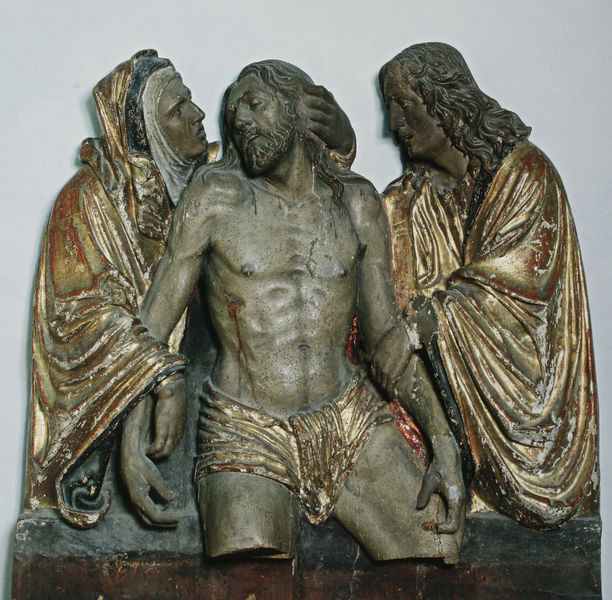
Titel: Pietà
Künstler: Stefano Lamberti
Standort: Condino
Institution: Santa Maria Assunta
Schlagwörter: gruppe, hand, lendenschurz, mann, nackt, umhang, wunde, frauen, menschen, sitzen, ausschnitt, brust, frau, haar, holz, köpfe, weiss, rot, tuch, bart, entsetzen, falten, halten, johannes, leiche, stein, tod, tot, trauer, hände, porträt, gewand, gold, haare, drei, gewänder, mutter, locken, skulptur, statue, beine, relief, bein, kuss, umarmung, zwei, figuren, falte, kopftuch, detail, metall, bauch, faltenwurf, plastik, bemalt, umarmen, blut, rippen, torso, verletzt, besorgt, trost, karfreitag, halbfigurig, christus, jesus, kreuzabnahme, kreuzigung, leichnam, pieta, sterben, wunden, wundmal, wundmale, unterhose, hilfe, leid, leiden, mittelalter, heilige, gefasst, jünger, maria, madonna, gekreuzigt, verletzung, mutter gottes, abgeschnitten, fassung, sohn, gewellt, schutz, sorge, passion, schüsselfalten, passion christi, relieg, leidende, apostel johannes, goldgewand, goldgewänder, johannes evangelist, bjesus